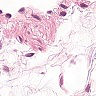
Metastatic tissue present: no